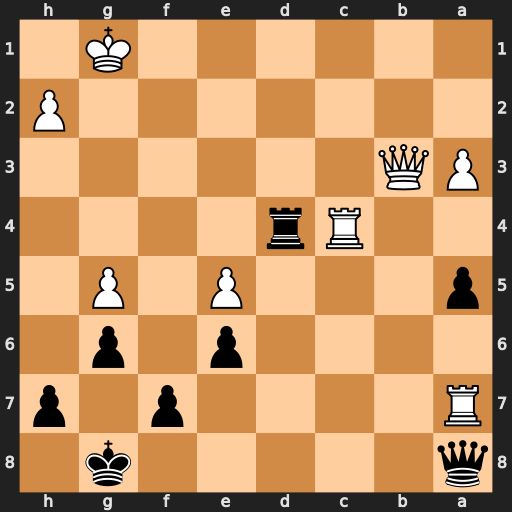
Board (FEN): q5k1/R4p1p/4p1p1/p3P1P1/2Rr4/PQ6/7P/6K1
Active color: b
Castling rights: -
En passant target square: -
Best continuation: Qxa7 Rxd4 Qxd4+